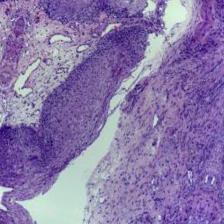
Diagnosis: Normal